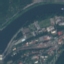
Label: River